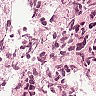
Metastatic tissue present: no